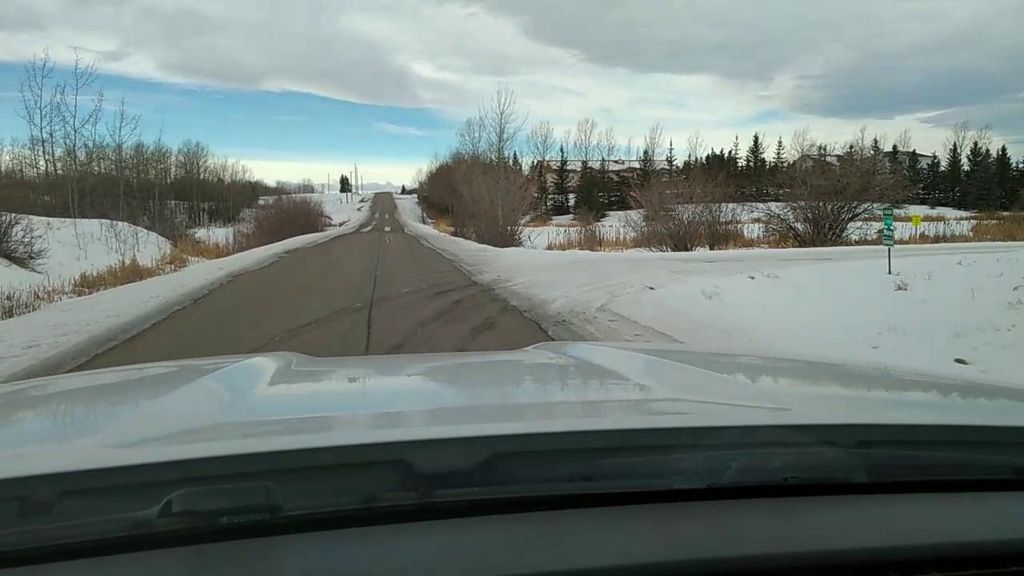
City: calgary